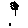
Label: flower